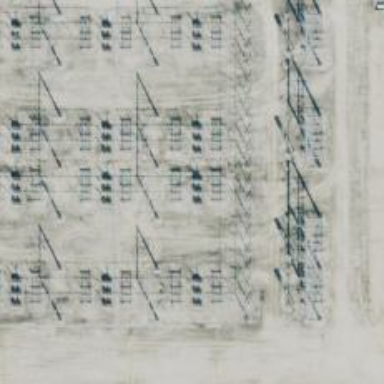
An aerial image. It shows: Switch for power supply.